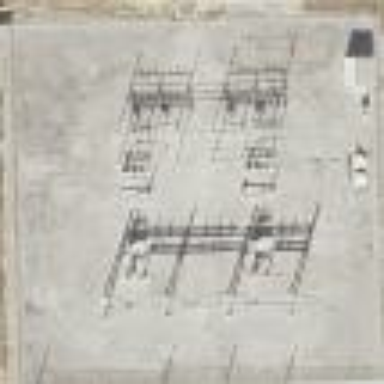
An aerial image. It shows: Distribution level power substation surrounded by fence.